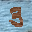
Label: 3